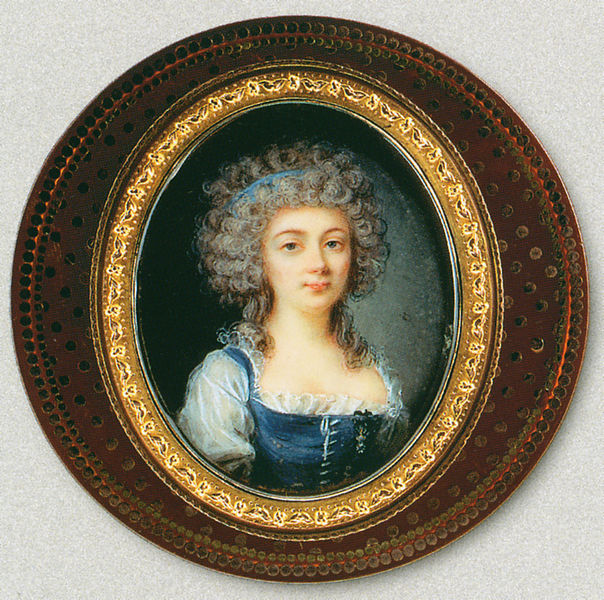
Titel: Dame in dekolletiertem Kleid auf Horndose mit Goldmontur
Künstler: Cornelius Hoyer
Institution: Celle, Bomann-Museum
Schlagwörter: blau, weiß, braun, mund, nase, blick, augen, ärmel, hals, gold, rund, mieder, haarband, brauen